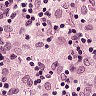
Metastatic tissue present: no